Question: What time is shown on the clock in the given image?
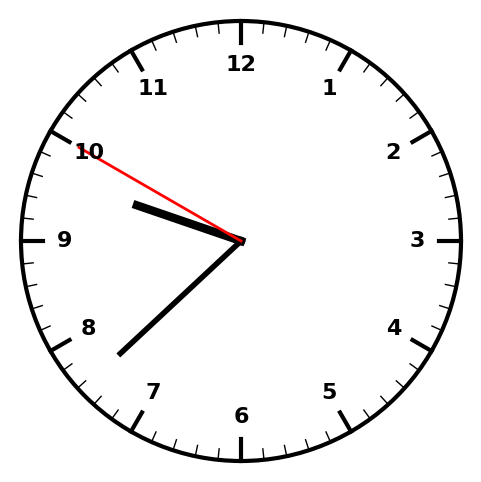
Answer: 09:37:50